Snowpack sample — Loveland Pass, Silver Plume, Colorado, USA (2/11/26, 12:00 PM MST)
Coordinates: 39.663, -105.886
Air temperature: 35 °F
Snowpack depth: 82 cm
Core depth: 10 cm
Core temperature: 17.6 °F
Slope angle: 13°, slope face: 12°
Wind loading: high
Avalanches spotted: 1
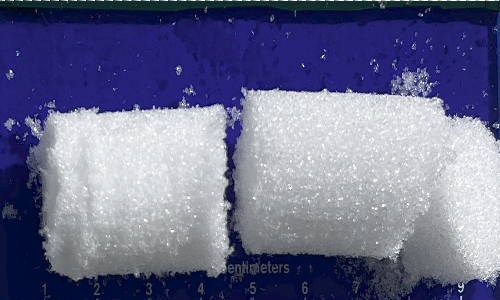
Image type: core
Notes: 1 small avalanche spotted on the north side of the bowl, lots of wind loading